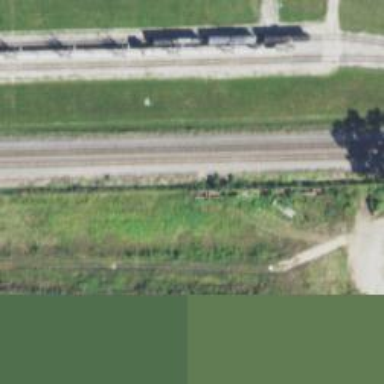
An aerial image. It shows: Railway siding with rails.